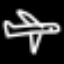
Label: airplane